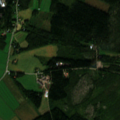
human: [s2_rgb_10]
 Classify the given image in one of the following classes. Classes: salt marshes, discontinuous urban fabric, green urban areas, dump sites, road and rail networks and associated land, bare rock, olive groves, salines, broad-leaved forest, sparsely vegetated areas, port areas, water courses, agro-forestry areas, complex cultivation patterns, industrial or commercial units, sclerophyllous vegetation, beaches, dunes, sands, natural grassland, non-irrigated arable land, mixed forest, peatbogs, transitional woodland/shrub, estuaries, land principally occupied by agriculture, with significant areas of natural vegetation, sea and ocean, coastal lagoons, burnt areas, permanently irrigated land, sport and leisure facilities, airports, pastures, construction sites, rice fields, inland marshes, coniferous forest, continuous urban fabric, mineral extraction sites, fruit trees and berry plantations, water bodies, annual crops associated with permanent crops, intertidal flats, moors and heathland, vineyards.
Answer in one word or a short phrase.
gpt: non-irrigated arable land, land principally occupied by agriculture, with significant areas of natural vegetation, coniferous forest, mixed forest